Question: I have an auto layout setup with an animation that alters a NSLayoutContraint constant value
'''
// set the slide in view's initial height to zero
self.adViewHeightConstraint = [NSLayoutConstraint constraintWithItem:self.adContainerView
attribute:NSLayoutAttributeHeight
relatedBy:NSLayoutRelationEqual
toItem:nil
attribute:NSLayoutAttributeNotAnAttribute
multiplier:1.0
constant:0.0];
[self.view addConstraint:self.adViewHeightConstraint];
// later, set the slid in view's height to non-zero
double delayInSeconds = 3.0;
dispatch_time_t popTime = dispatch_time(DISPATCH_TIME_NOW, (int64_t)(delayInSeconds * NSEC_PER_SEC));
dispatch_after(popTime, dispatch_get_main_queue(), ^(void){
self.adViewHeightConstraint.constant = 100;
[UIView animateWithDuration:2.5 animations:^{
[self.view layoutIfNeeded];
}];
});
'''
This correctly animated the sizes of the views I have and thus, works correctly. The problem I am seeing, however, is that some custom layer backed views I have are not being redrawn over the duration of the 2.5 sec animation.
The behavior I am seeing is that the custom layer backed views are asked to draw for the final position at the beginning of the animation, then a transform is applied that stretches the view over the duration of the animation until it eventually looks correct.

What these 4 shots show is the red bar animating up, then the two blue views shrinking in height each to accommodate the size reduction. The layer knows how to draw itself correctly for each bounds change, but the animation is not asking it to redraw at each step of the animation... only at the beginning. This is why the black circle looks like an oval -- it is the same 2 halves as image #4 but stretched.
The custom 'CAlayer' subclass has one overridden method: 'drawInContext:', and the layer has 'needsDisplayOnBoundsChange' set to 'YES'.
Thus, the question remains... How can I tell this animation of 'NSLayoutConstraints' to let the views redraw during the entire animation?
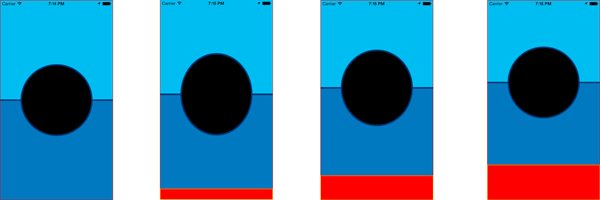
Answer: This is a known issue (if you google it you'll see a couple of good hits, though I think this answer, while admittedly focusing of different symptoms, is the most articulate answer I've seen thus far describing the problem <URL>.
The easiest solution, IMHO, would be to put the layer in a view that doesn't resize upon animation (e.g. a new view, of fixed size, whose constraints keep it centered on your content view, but doesn't change size as your content view does). That way, you can enjoy the constraints-based animations, but not lose your custom layer's aspect ratio/size.